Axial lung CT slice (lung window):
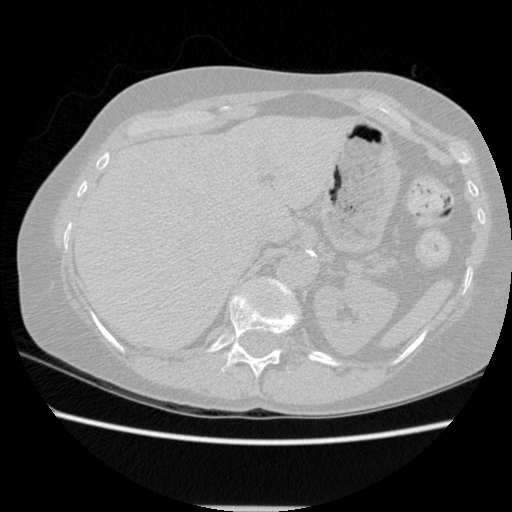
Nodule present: no